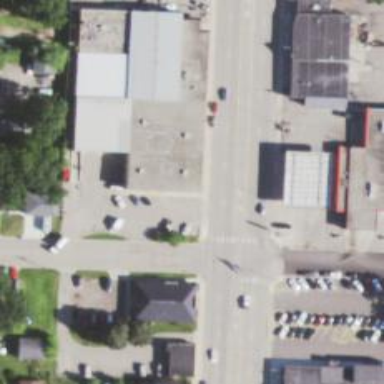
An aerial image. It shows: Commercial building.